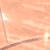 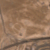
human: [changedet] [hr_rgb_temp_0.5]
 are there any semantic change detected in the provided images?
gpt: Many roads appeared near the existing ones.